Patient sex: F
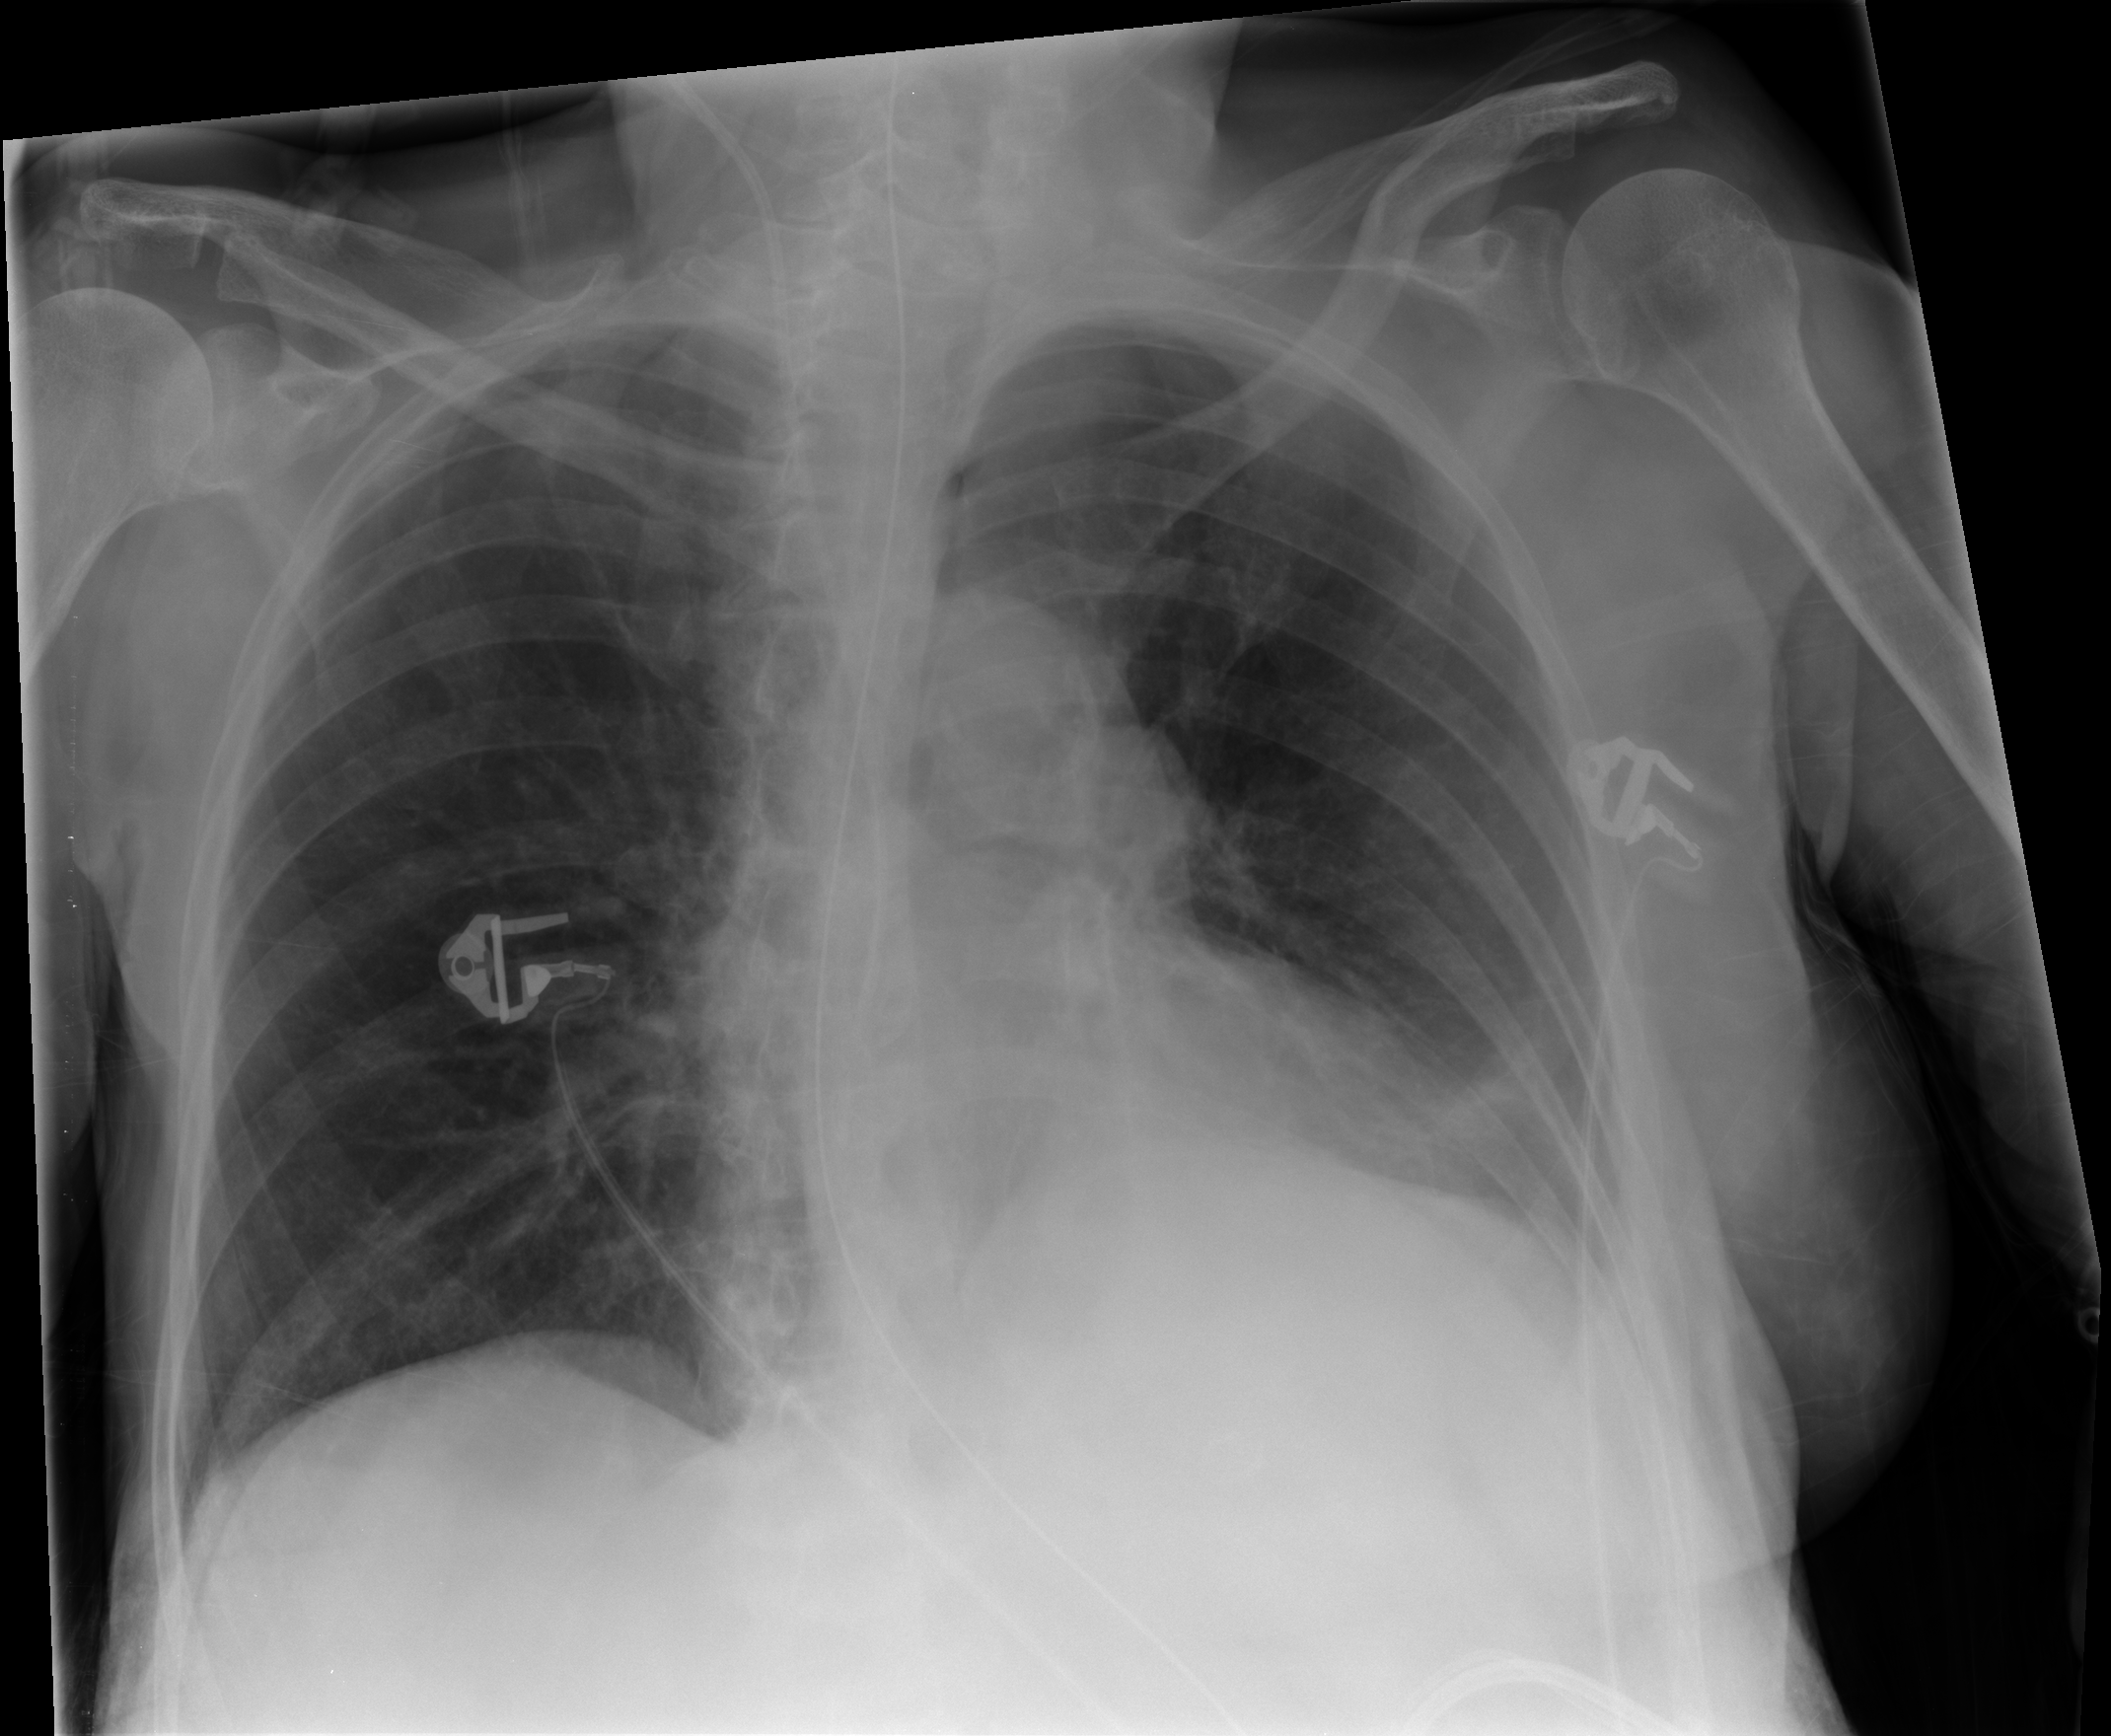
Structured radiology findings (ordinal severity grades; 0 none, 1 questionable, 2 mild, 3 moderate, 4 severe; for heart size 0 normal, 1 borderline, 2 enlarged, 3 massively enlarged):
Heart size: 0
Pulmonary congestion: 0
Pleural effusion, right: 0
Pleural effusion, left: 2
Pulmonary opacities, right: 0
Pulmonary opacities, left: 0
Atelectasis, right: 0
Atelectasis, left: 2